Question: I have this layout of a maze that I am having trouble thinking of how to implement a solution for:

I know there are many resources for maze solving algorithms e.g. <URL> but I am not sure which algorithm is best suited for the given maze.
There are three areas labelled "*" which are the locations that MazeSolver needs to go to before being able to exit the maze from the entrance at the top of the map.
I would appreciate pseudo code of solving the maze islands part. I would be looking for a simple solution and optimal time is not really an issue. The thing is even though an overview of the maze is provided beforehand to the solver, it may not be completely accurate at when the maze solver actually does the maze so its a little more complicated than coding it before hand or using an algorithm that uses omniscient view of the maze and needs to "half" human/doable if you get what I mean...
While the robot/robot programmer will be supplied with a map of the mine for each rescue, the map may be out of date due to new mining or due to damage from the event.
For this application the robot is required to first of all locate all the rescue areas and determine if they are occupied. The robot will have to be totally autonomous. When these have been investigated the robot should then do a check of all the passageways for humans.
The robot should also be self-navigating. While a GPS system is a natural choice, in this case it cannot be used due to the thickness of the rock ceiling preventing any GPS signals, therefore you are also required to design a navigation system for the robot. For this end, small hardware alterations, such as additional sensors or deployable radio beacons, may be added to the robot. Please note that at least one of the shelters is located in an "Island".
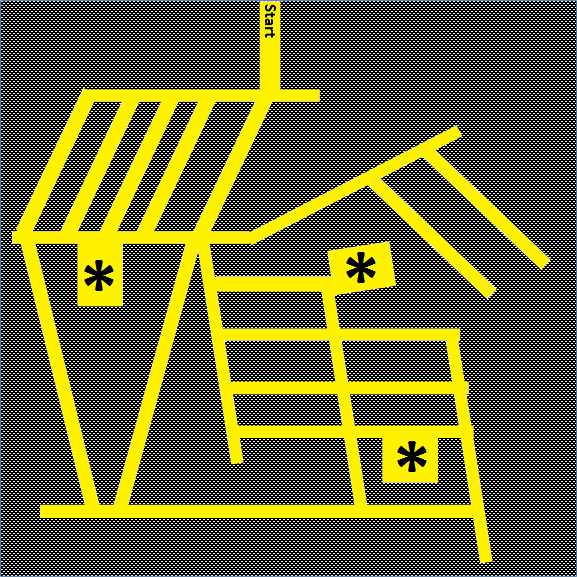
Answer: Assuming you are not looking for a shortest path to get out of the maze - just any path, create some order for your Islands: 'island1,island2,...,islandk'.
Now, assuming you know how to solve a "regular" maze, you need to find paths from:
'''
start->island1, island1->island2, ...., islandk->end
'''
Some comments:
- <URL>